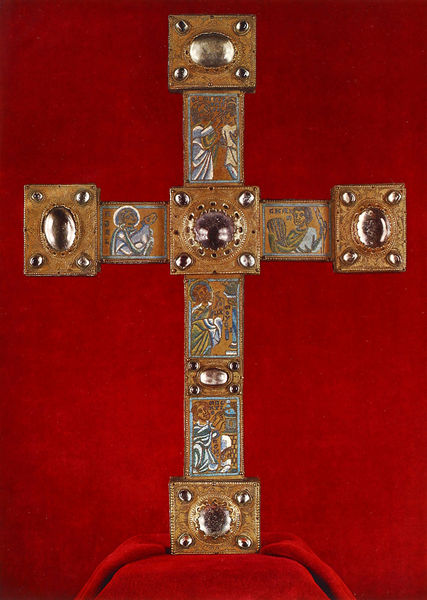
Titel: Prozessionskreuz
Institution: Brüssel, Musées Royaux d’Art et d’Histoire
Schlagwörter: blau, braun, rot, johannes, samt, silber, gold, edelsteine, figuren, kissen, verzierung, bronze, foto, kreuz, kupfer, segen, franziskus, heilige, petrus, ikone, heiligenbilder